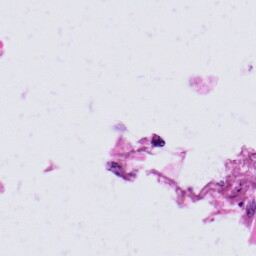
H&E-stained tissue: Skin